Field crop: maize
Growth stage: 2
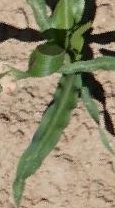
Species: maize